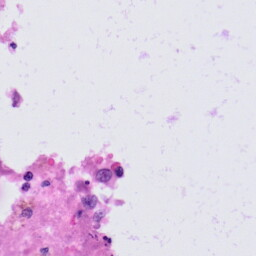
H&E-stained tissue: Skin